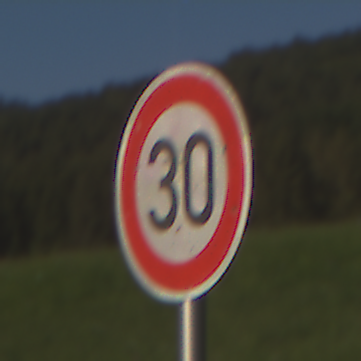
Verkehrszeichen: Geschwindigkeit30
Umgebung: Outdoor, Nature
Tageszeit: MorningAfternoon
Wetter: PartlyCloudy
Licht: Natural
Jahreszeit: NotSpecified
Kontrast: HighContrast